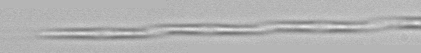
Label: Pseudo-nitzschia